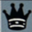
Piece: bQ